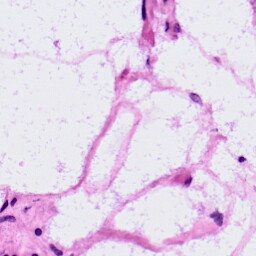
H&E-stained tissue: LymphNode